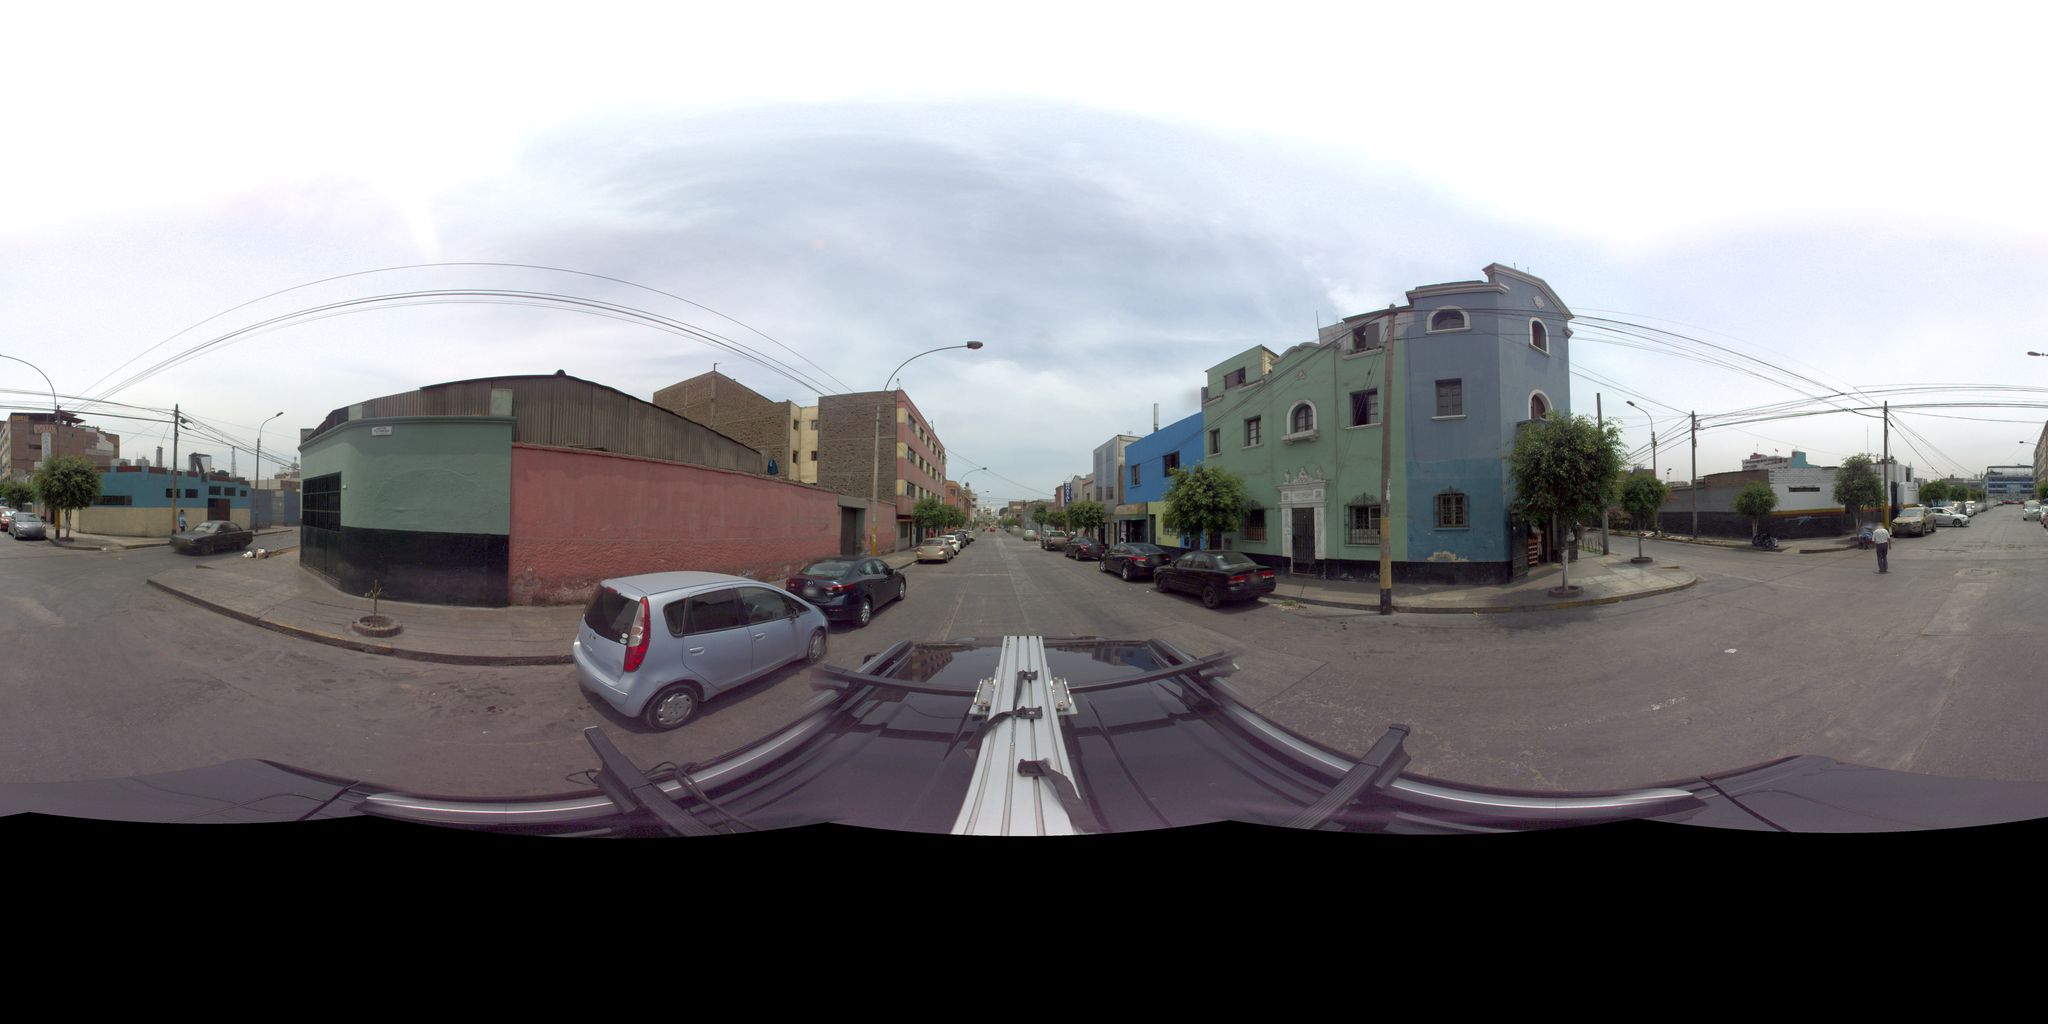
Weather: cloudy
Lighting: day
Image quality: good
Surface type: driving surface
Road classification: residential
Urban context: urban centre
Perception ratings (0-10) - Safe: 0.57, Lively: 4.63, Beautiful: 1.68, Boring: 1.73, Depressing: 9.19, Wealthy: 0.58